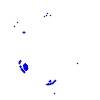
Particle: kaon